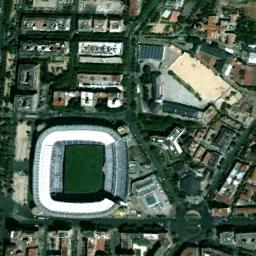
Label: stadium